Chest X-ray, PA view. Patient: 61 years old, sex M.
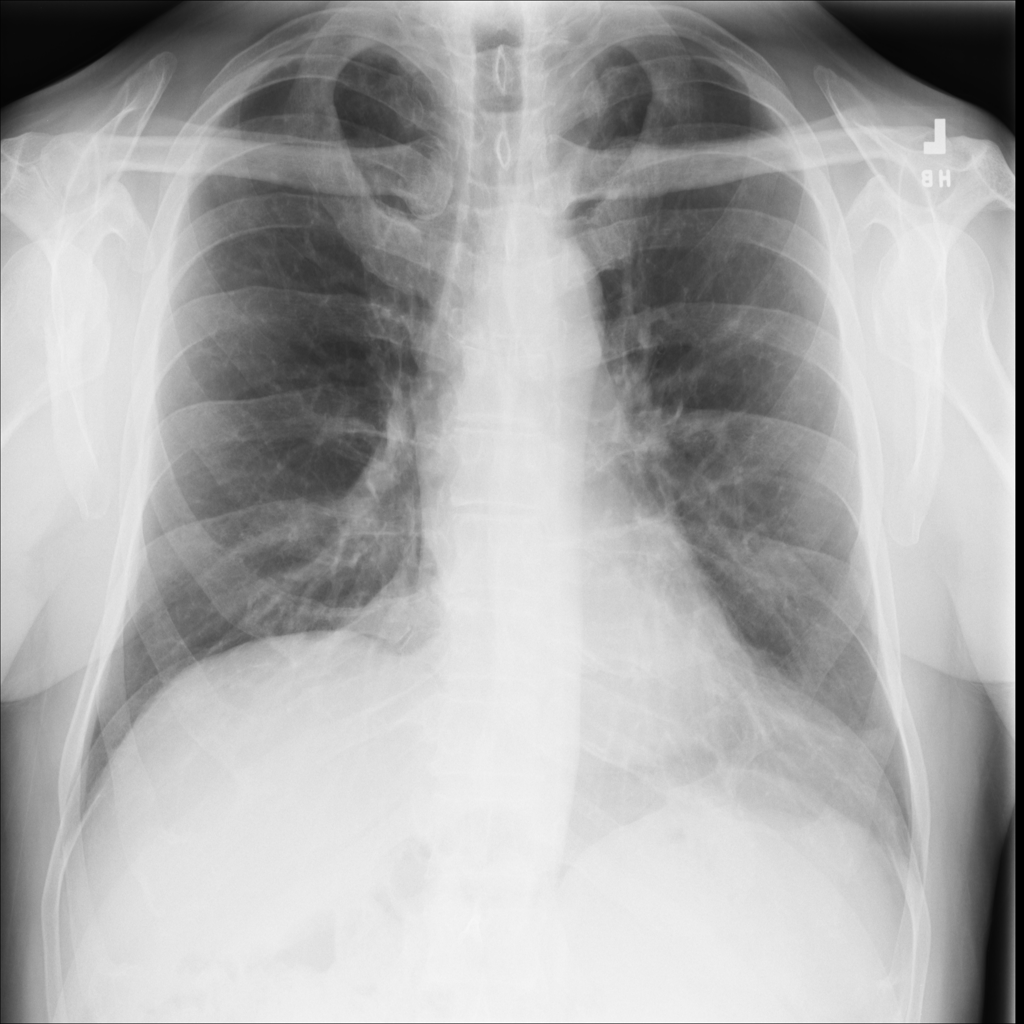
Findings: No Finding